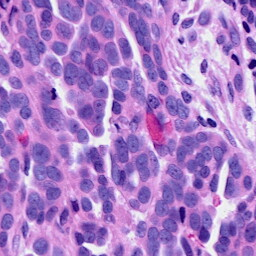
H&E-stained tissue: Ovarian